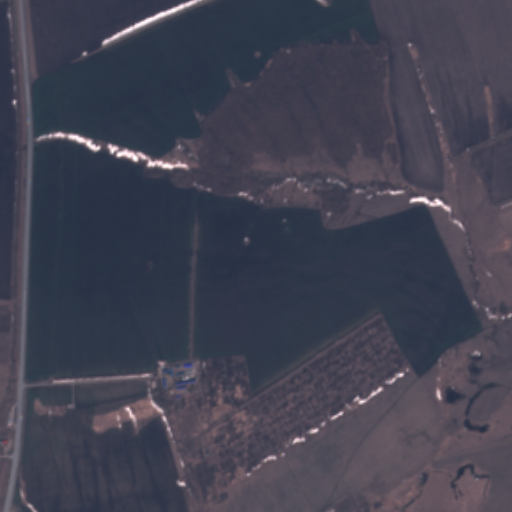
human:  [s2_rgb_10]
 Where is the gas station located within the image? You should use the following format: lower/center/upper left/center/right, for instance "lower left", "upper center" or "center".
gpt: The gas station is located in the lower left of the image.
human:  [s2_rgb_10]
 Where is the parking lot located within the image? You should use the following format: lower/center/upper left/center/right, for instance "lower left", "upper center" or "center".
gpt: The parking lot is located in the lower left of the image.
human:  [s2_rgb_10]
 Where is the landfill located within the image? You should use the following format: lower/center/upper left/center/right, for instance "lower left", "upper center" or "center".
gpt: There is no landfill in the image.